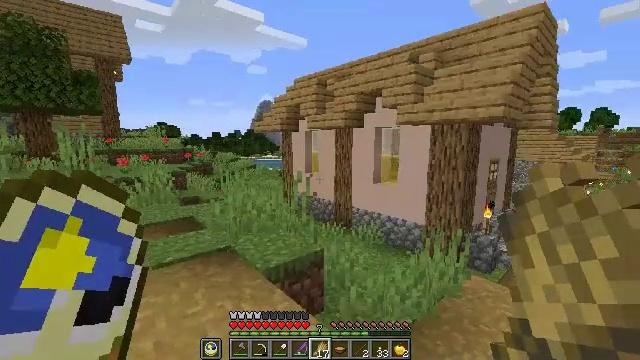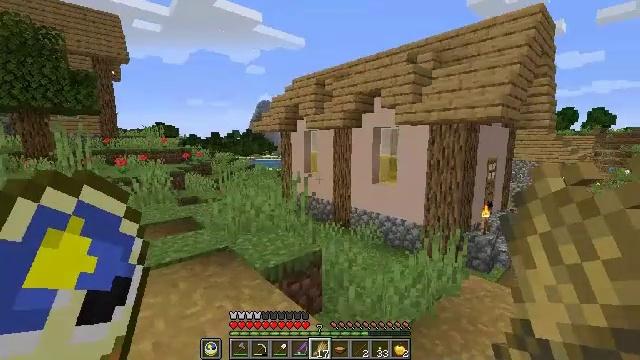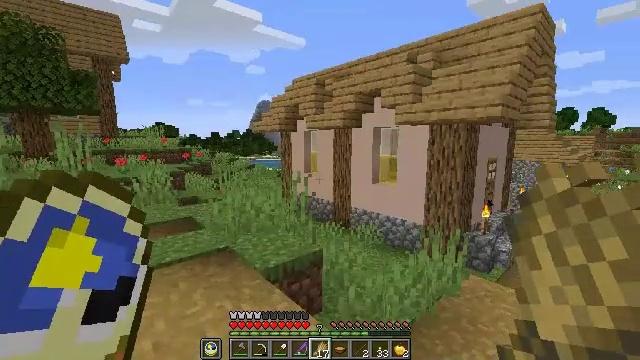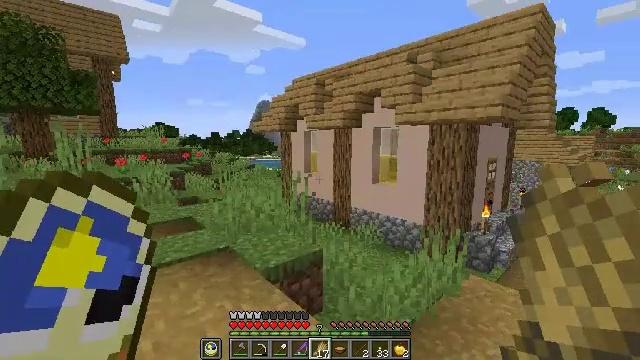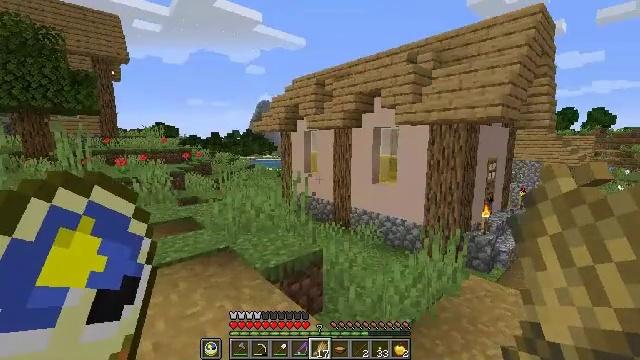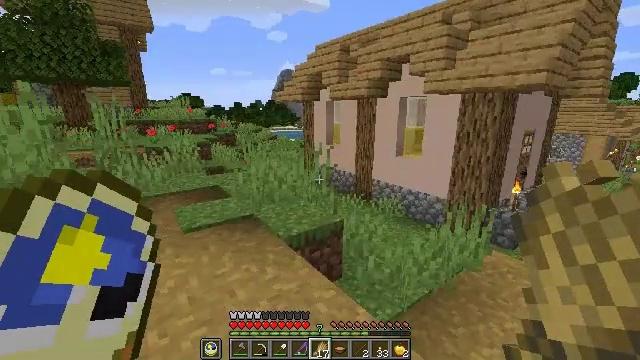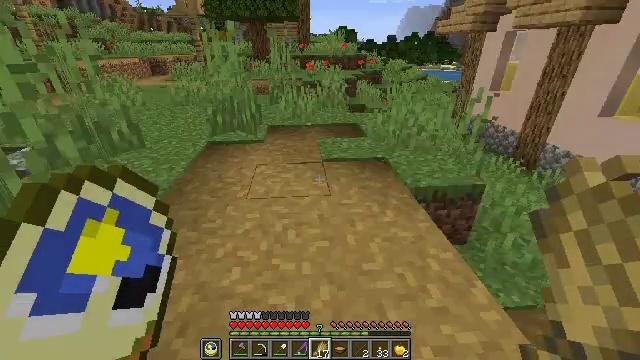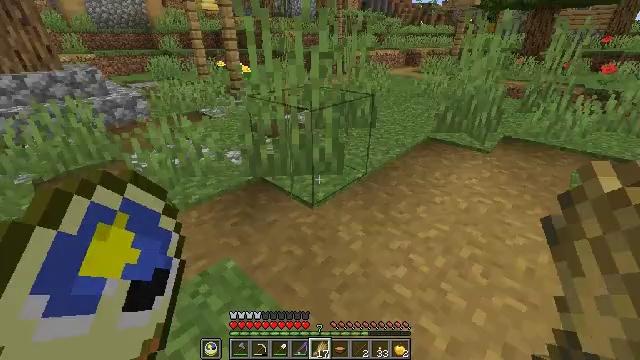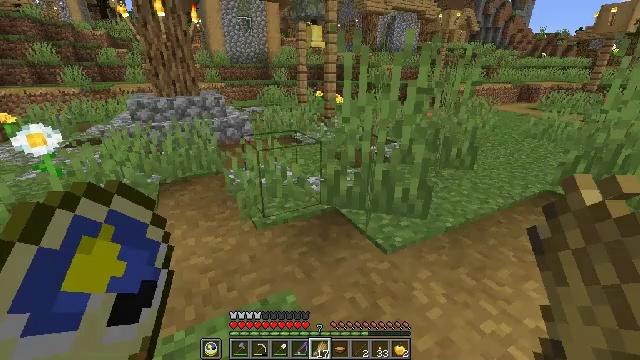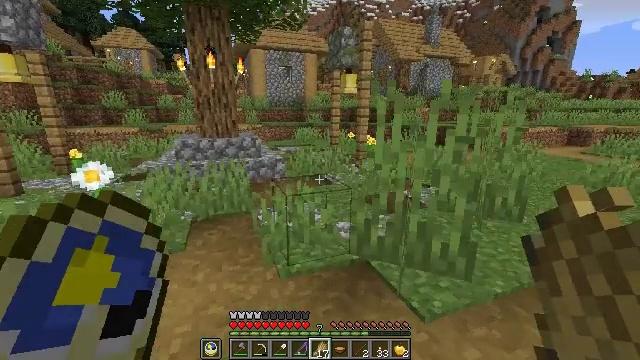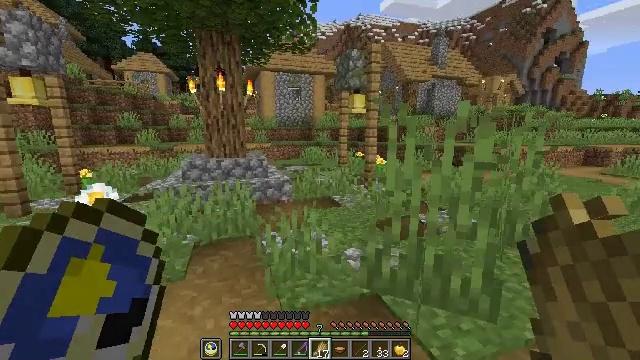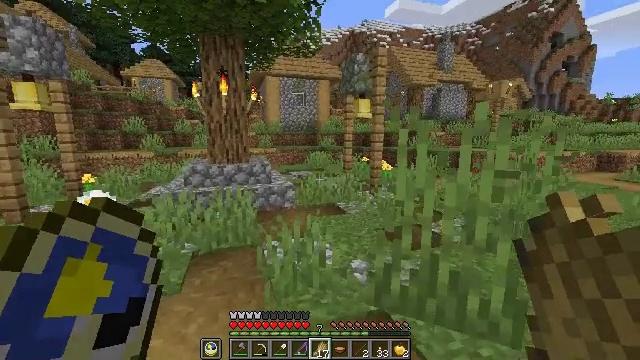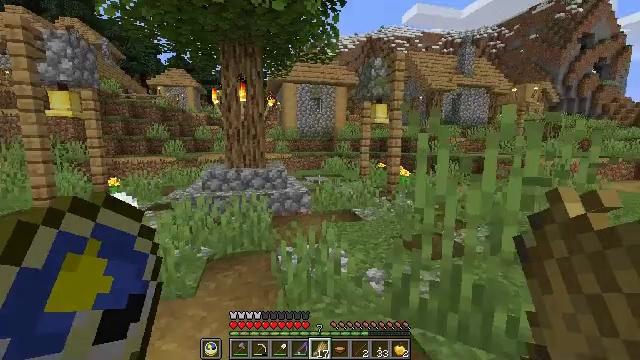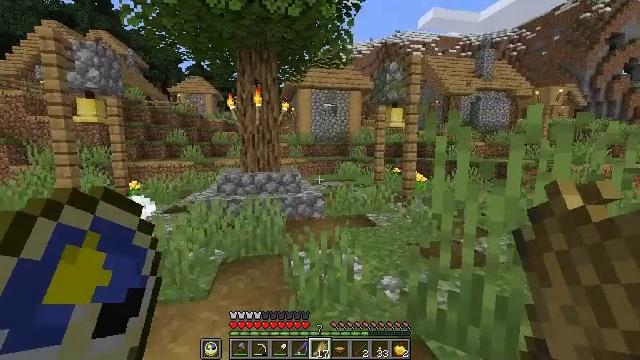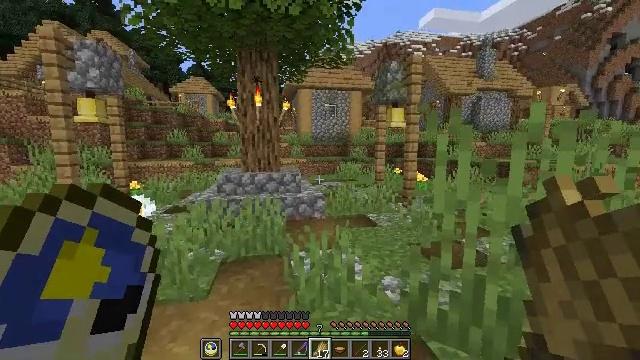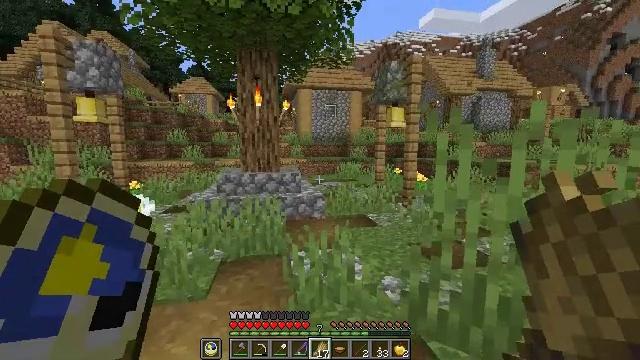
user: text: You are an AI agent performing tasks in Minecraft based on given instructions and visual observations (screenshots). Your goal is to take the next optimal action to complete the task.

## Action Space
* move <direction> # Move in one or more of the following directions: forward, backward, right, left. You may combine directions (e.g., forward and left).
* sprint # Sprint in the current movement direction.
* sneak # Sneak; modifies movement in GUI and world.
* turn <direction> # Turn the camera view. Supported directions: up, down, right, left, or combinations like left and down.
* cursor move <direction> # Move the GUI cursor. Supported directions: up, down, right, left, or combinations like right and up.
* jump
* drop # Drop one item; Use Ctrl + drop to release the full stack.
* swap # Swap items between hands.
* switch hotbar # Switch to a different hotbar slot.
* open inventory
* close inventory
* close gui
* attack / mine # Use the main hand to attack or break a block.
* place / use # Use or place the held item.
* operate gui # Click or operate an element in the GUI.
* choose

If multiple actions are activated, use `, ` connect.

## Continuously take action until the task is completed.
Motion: motion action
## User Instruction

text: Break the oak door to remove it.
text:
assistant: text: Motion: no_op
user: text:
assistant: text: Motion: no_op
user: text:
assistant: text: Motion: no_op
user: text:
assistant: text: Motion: no_op
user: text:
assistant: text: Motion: turn left and down
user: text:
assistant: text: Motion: turn left and down
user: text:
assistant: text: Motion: move forward, turn left and down
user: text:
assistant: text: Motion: move forward, turn left and up
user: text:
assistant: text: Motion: move forward, turn left and up
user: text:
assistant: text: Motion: move forward, turn left and up
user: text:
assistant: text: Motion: turn left and up
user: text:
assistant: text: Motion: turn left and up
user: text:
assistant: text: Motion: turn left and up
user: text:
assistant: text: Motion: no_op
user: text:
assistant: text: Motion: no_op
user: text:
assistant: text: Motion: no_op
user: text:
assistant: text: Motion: no_op
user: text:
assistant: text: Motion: turn left
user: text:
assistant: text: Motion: turn left
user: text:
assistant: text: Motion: no_op
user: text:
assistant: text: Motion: no_op
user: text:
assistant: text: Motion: no_op
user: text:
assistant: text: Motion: no_op
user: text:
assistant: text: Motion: turn left
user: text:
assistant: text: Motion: turn left and up
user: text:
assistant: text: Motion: turn left and up
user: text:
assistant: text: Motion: turn left and up
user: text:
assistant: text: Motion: no_op
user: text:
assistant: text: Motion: no_op
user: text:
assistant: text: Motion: no_op